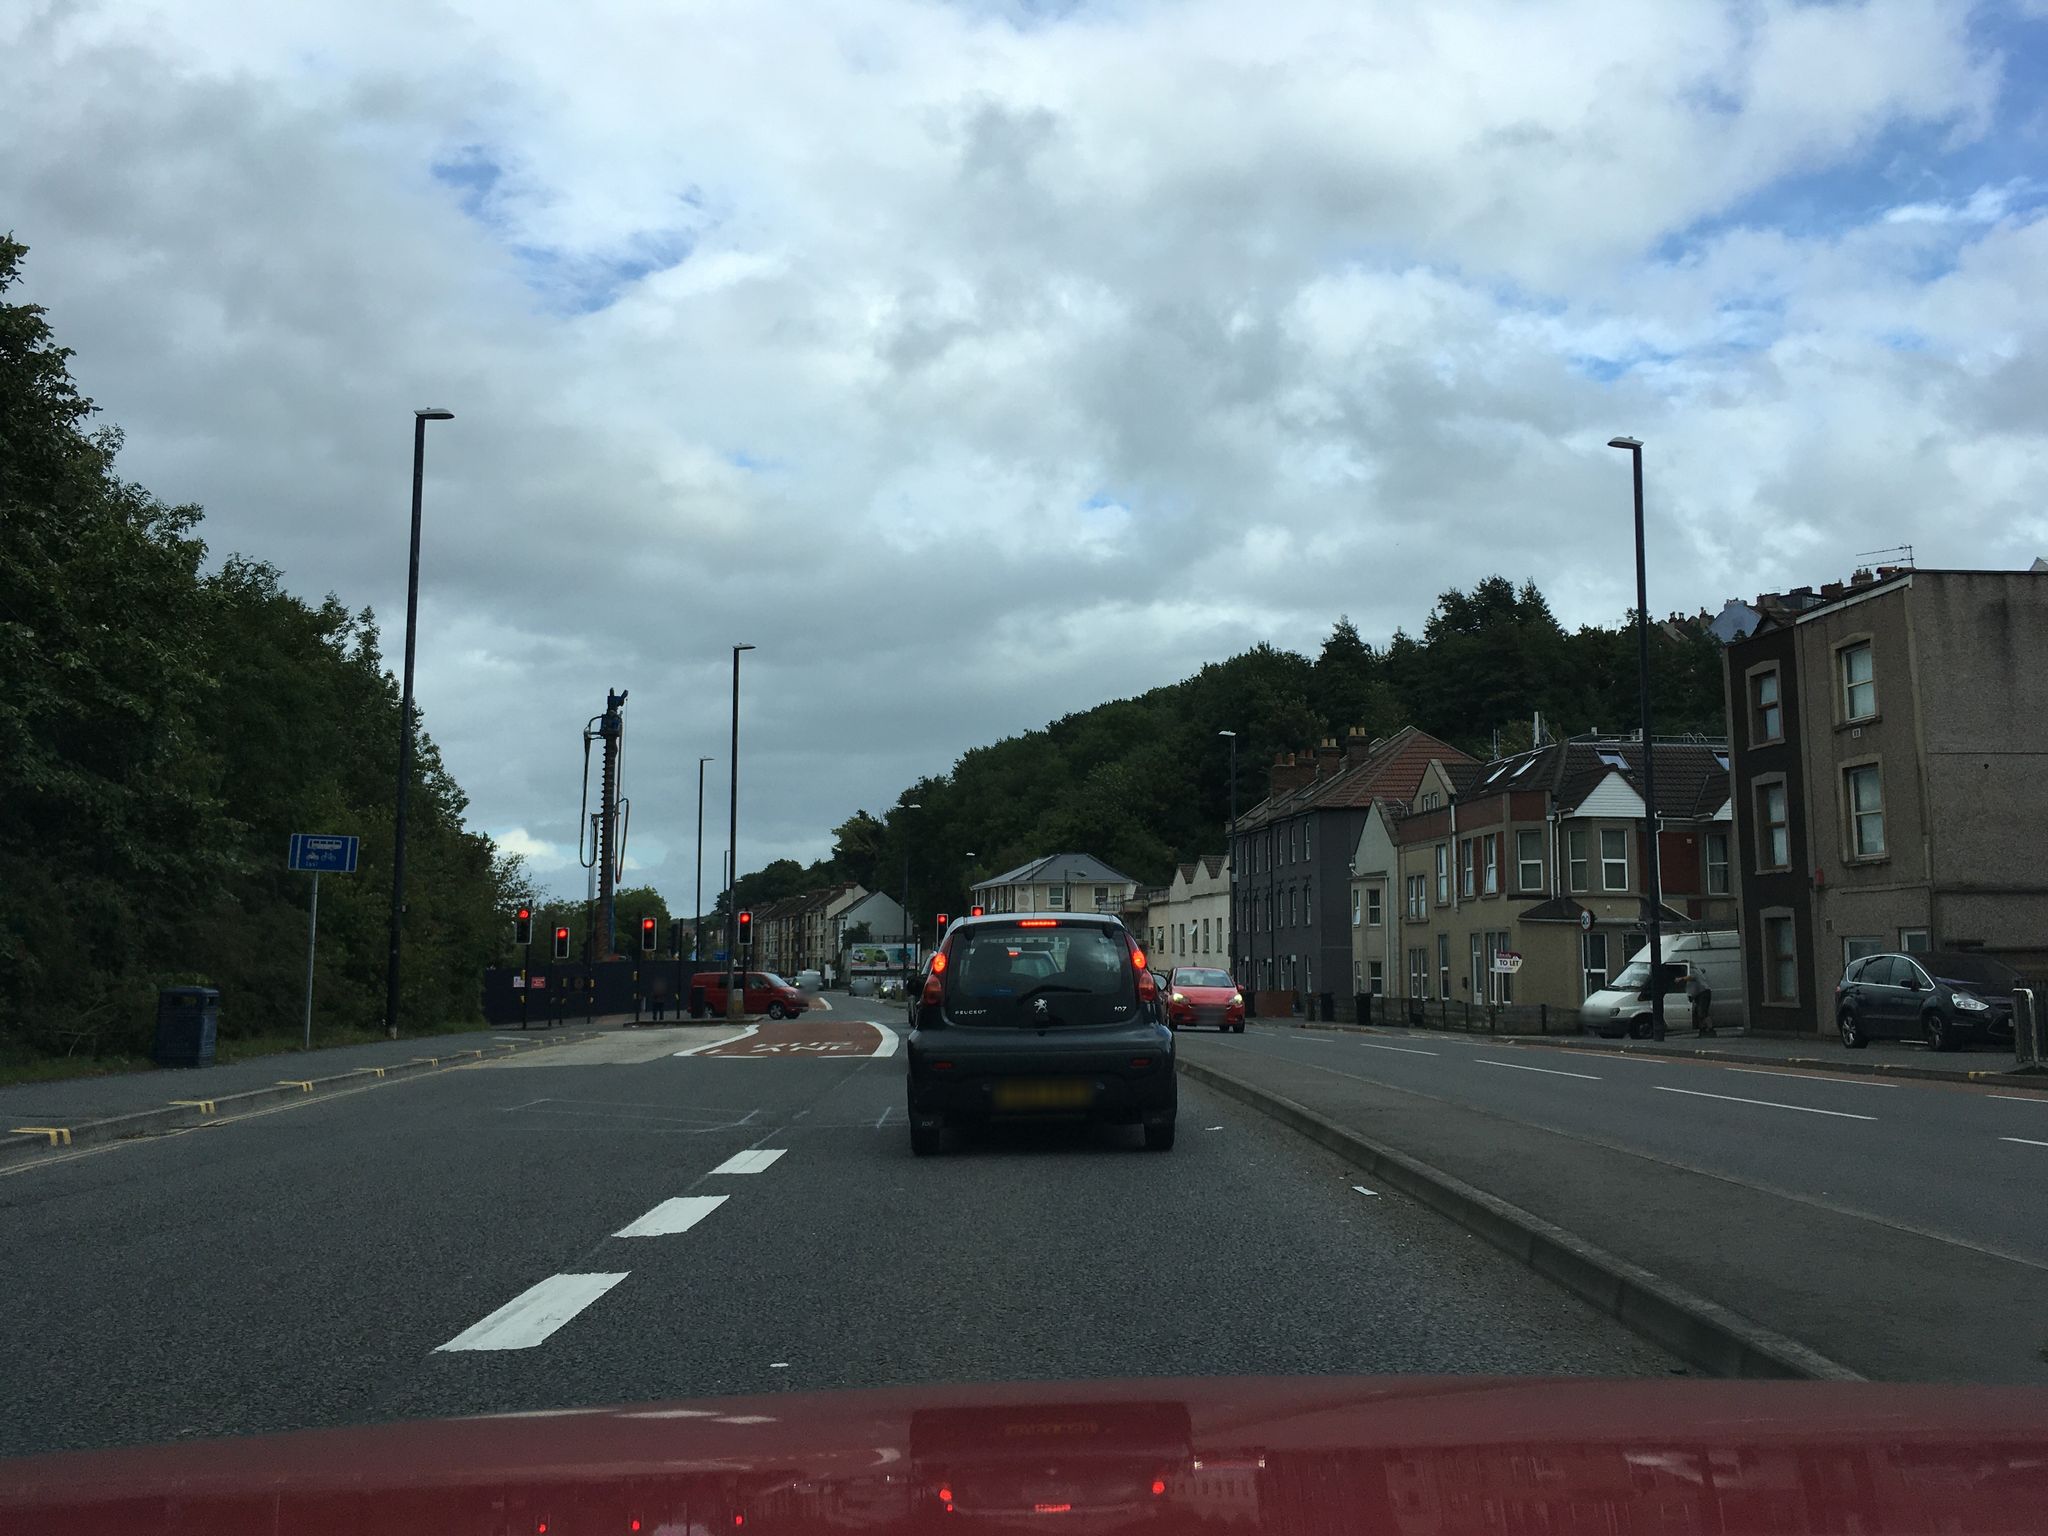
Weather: cloudy
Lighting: day
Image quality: good
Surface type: driving surface
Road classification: trunk, tertiary
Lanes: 2, 1
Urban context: urban centre
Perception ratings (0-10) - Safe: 4.79, Lively: 6.91, Beautiful: 5.72, Boring: 1.18, Depressing: 3.66, Wealthy: 3.15